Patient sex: F
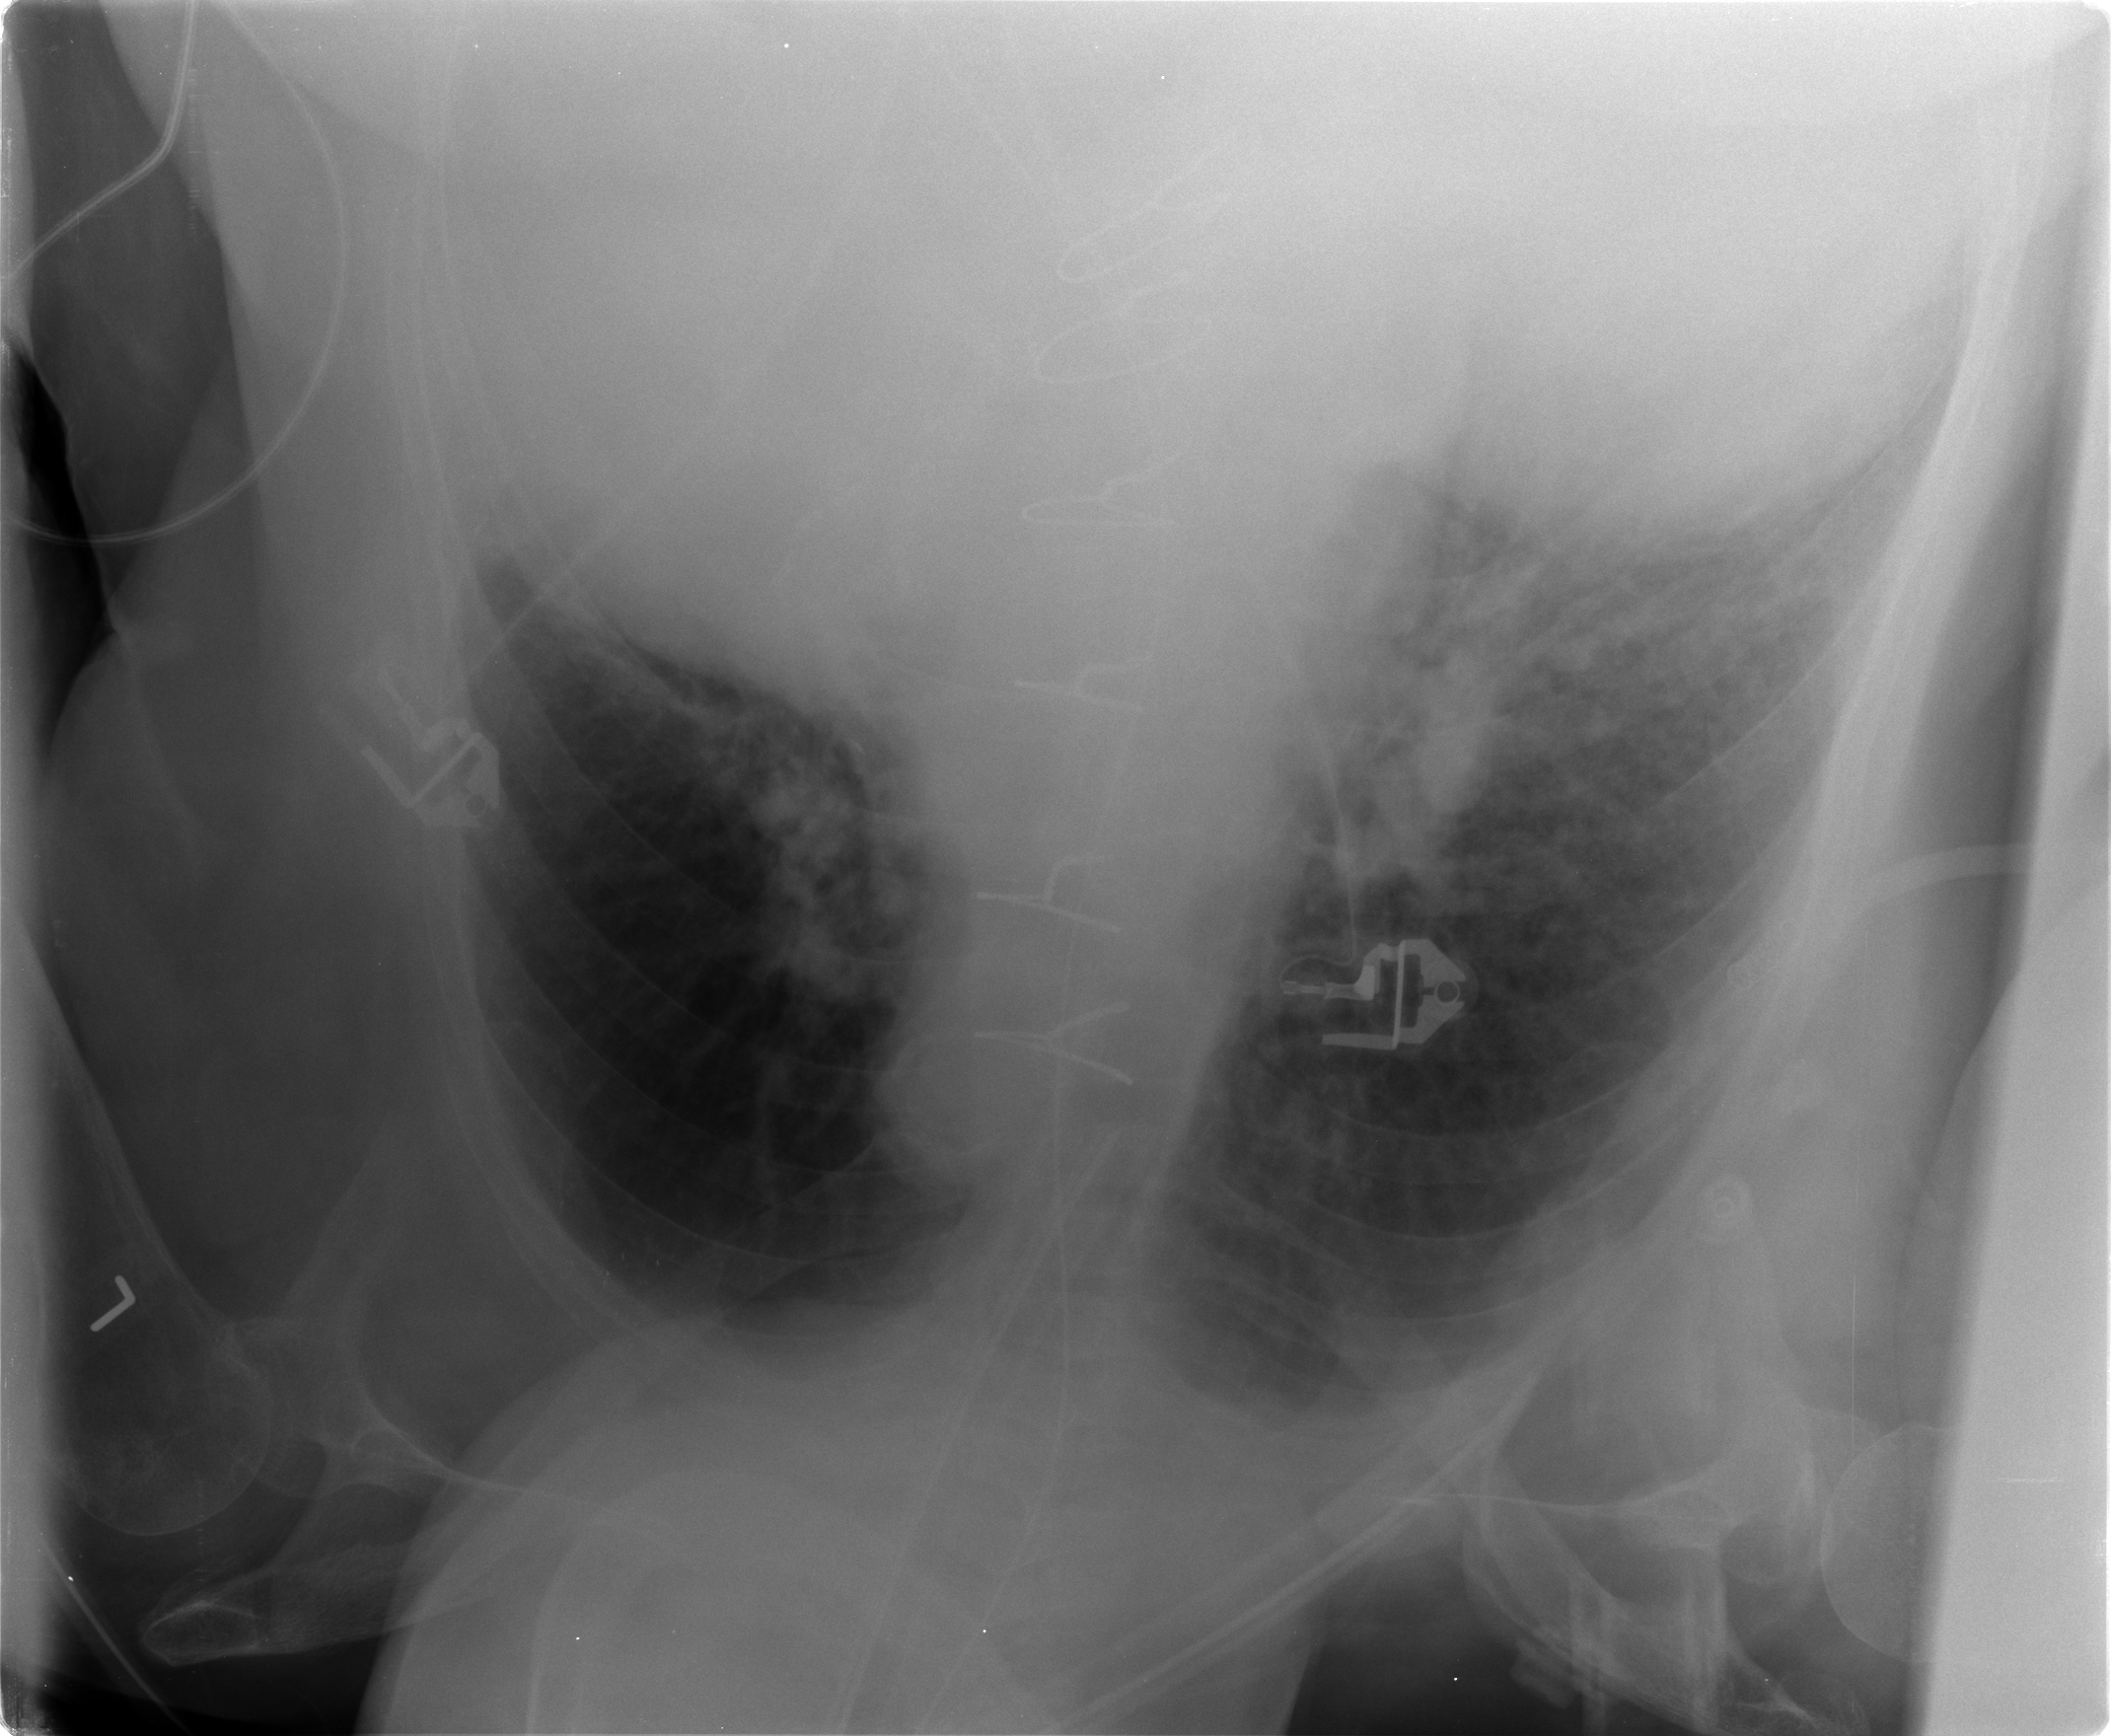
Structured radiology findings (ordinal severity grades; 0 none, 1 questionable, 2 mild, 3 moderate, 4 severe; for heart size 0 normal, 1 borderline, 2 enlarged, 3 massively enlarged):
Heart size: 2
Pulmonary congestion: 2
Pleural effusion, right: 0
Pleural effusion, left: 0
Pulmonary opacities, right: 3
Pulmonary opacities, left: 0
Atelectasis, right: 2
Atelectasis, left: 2